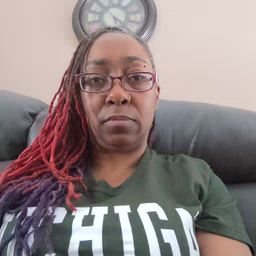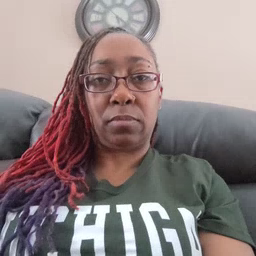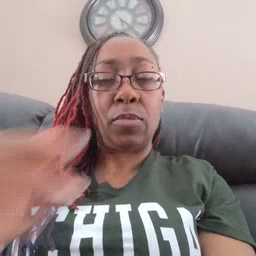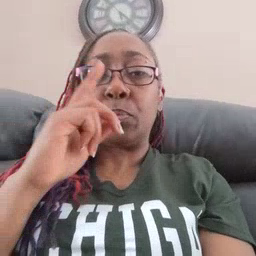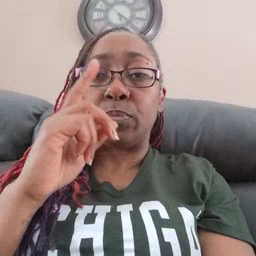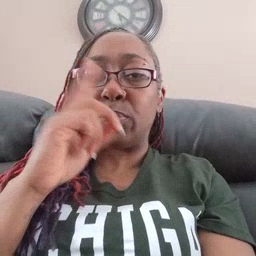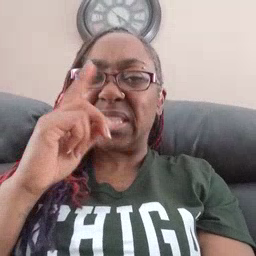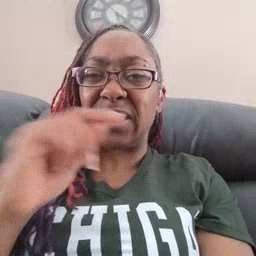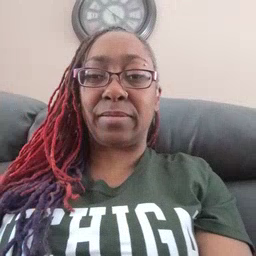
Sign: pretend